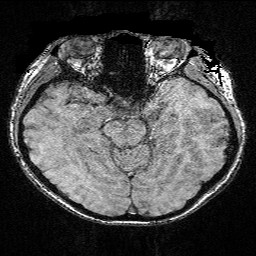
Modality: FLASH
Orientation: coronal
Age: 26
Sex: female